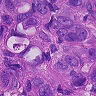
Metastatic tissue present: yes